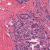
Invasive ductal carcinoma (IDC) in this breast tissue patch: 0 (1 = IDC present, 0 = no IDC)